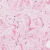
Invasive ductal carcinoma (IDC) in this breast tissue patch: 0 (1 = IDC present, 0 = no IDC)